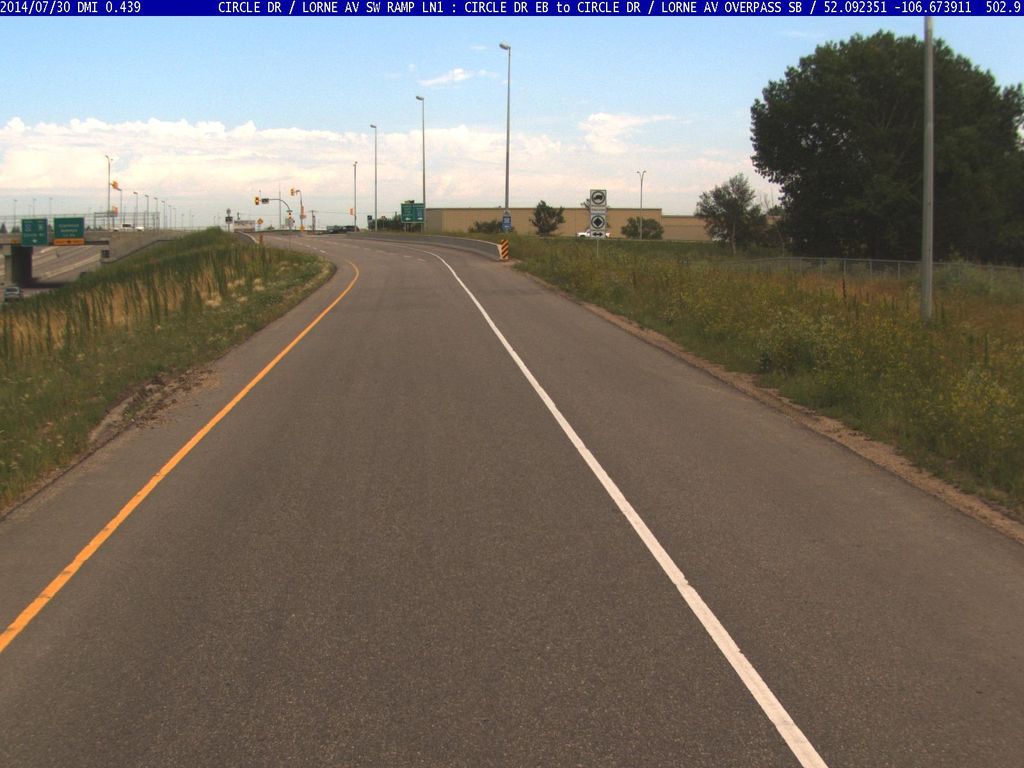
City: saskatoon